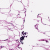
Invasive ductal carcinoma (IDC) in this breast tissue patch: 0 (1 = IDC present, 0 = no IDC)